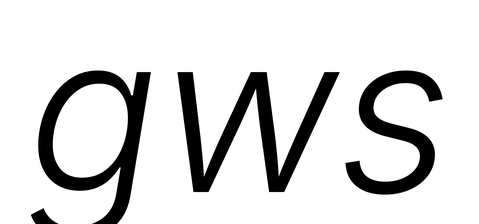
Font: Inter-Italic_Light_Italic